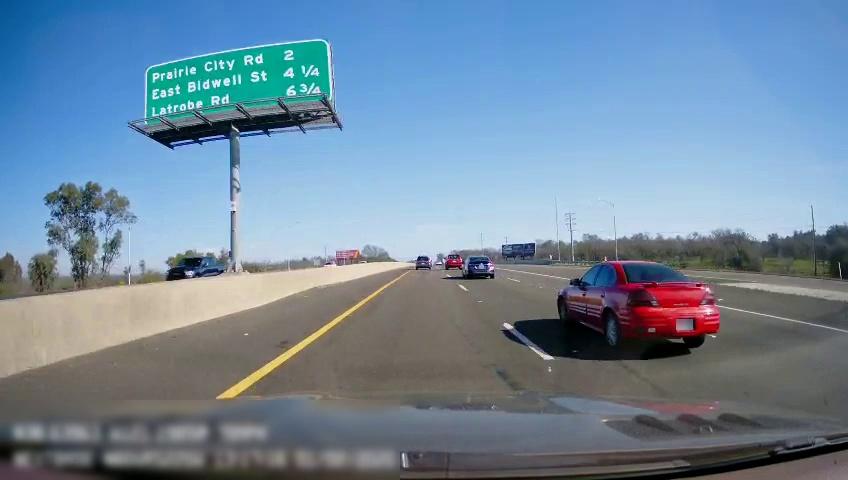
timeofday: Day
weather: Sunny
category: Drivable Space
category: Vehicles | SUV
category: Vehicles | Car
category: Vehicles | SUV
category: Vehicles | Car
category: Vehicles | SUV
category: Lanes | Current Lane
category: Lanes | Current Lane
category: Lanes | Current Lane
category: Lanes | Alternate Lane
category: Lanes | Alternate Lane
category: Traffic | Signs